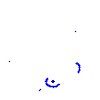
Particle: proton